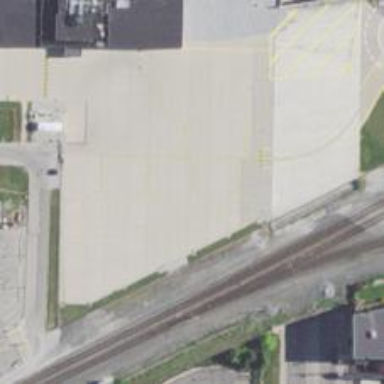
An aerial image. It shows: View of taxiway at the airport.